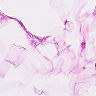
Metastatic tissue present: no